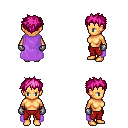
a pixel art fantasy rpg character, female body template, human, tanned skin, lavender cape, red pants, pink bedhead hairstyle, metal gloves, four views (front, back, left, right), 2x2 character sprite sheet, small pixel art, hard edges, no anti-aliasing